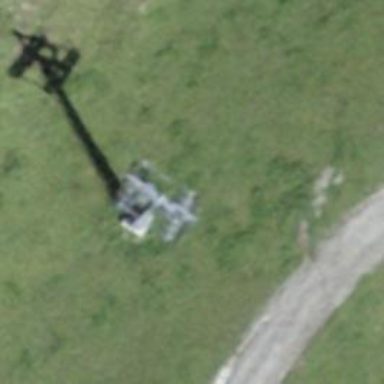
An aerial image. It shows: Chair lift.